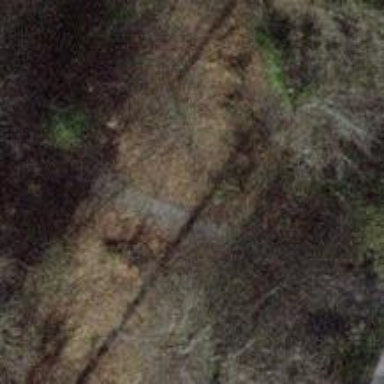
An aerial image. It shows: Unpaved path.